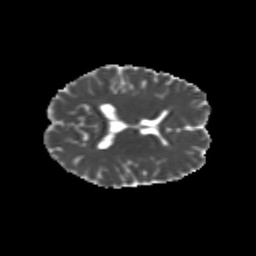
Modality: MD
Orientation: axial
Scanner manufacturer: siemens
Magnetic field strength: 3 T
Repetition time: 9.2 s
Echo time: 0.084 s